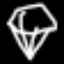
Label: diamond